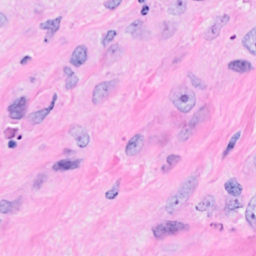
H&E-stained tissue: Breast